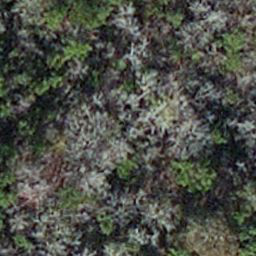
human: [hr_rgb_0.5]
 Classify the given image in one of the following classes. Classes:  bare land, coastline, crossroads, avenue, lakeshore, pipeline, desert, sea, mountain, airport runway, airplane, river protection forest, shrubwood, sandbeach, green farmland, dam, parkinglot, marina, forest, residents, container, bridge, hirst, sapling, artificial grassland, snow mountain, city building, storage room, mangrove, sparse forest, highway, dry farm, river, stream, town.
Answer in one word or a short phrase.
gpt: sapling